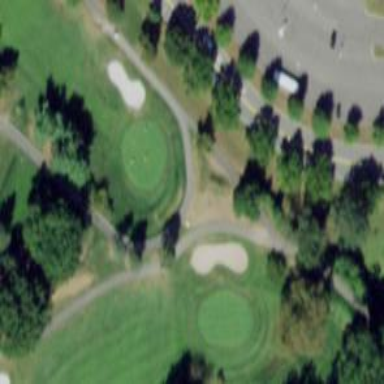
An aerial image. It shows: Path for golf carts.